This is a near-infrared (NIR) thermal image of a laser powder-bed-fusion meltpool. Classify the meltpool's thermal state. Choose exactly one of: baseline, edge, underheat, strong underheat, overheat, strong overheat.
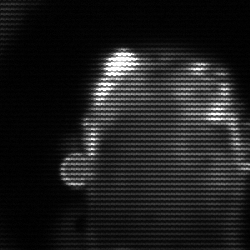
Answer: baseline